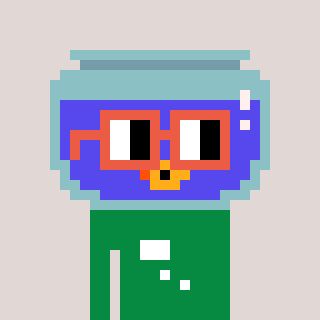
a pixel art character with square orange glasses, a goldfish-shaped head and a green-colored body on a warm background